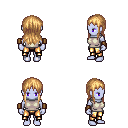
a pixel art fantasy rpg character, female body template, dark elf, purple skin, white sleeveless shirt, gold greaves, light blonde unkempt hairstyle, leather bracers, four views (front, back, left, right), 2x2 character sprite sheet, small pixel art, hard edges, no anti-aliasing